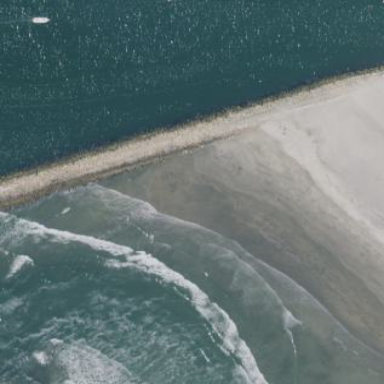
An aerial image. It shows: Breakwater structure.